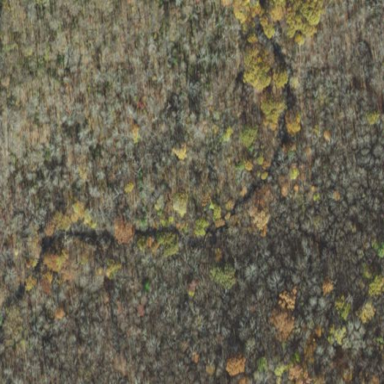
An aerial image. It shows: Existing Preserved Open Space in woodland area.